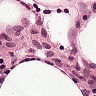
Metastatic tissue present: no